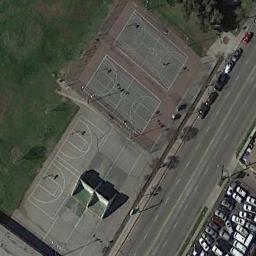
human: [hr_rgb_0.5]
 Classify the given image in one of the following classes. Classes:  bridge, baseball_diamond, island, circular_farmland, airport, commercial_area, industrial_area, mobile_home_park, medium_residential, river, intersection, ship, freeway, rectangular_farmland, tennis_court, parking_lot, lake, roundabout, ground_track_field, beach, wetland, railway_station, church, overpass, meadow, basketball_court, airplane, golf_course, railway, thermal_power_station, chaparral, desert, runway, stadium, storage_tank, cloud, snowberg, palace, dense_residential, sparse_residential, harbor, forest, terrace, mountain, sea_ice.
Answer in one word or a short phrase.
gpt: basketball_court